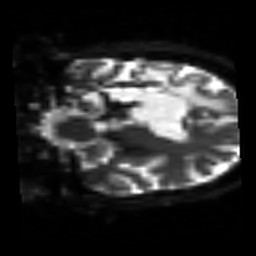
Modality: sbref
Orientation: coronal
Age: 31
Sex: female
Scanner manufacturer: siemens
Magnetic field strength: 3 T
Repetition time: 3.2 s
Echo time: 0.081 s